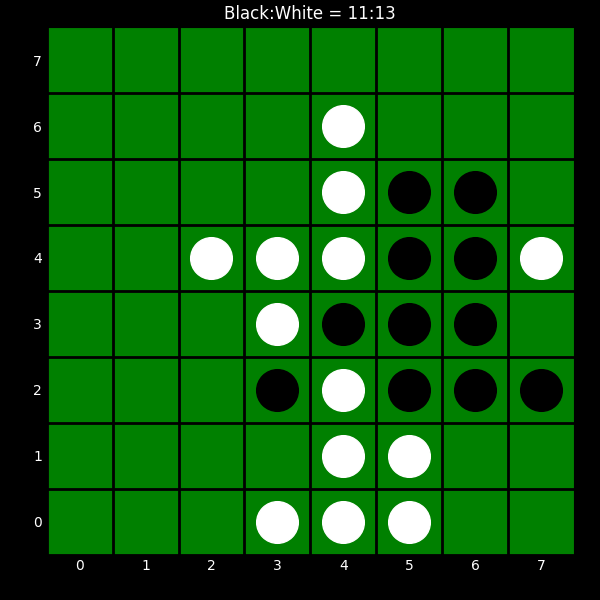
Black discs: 11
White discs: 13